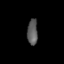
Tissue: lung
Cell type: Endothelial cells
Senescence score: 0.6062
Nuclear area (px): 262
Mean DAPI intensity: 90.366